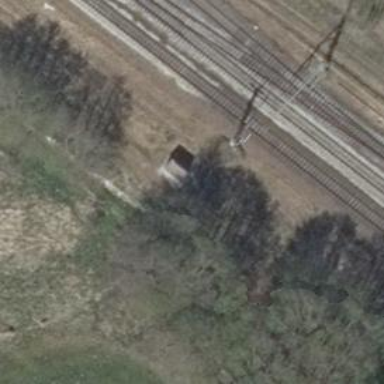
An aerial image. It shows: Railway milestone with catenary mast.